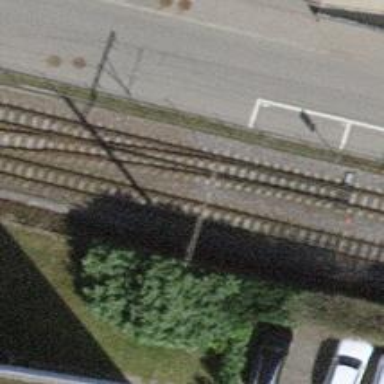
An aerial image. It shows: Narrow-gauge railway track electrified by contact line.